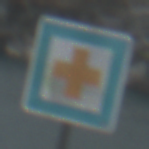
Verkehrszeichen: ErsteHilfe
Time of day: MorningAfternoon
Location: Outdoor (Nature)
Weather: PartlyCloudy
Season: NotSpecified
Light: Natural